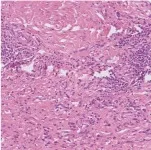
The treatment process and clinical outcome of the patient who achieved a pathologic complete response to conversion therapy. (C) Pathological results of the primary specimens at baseline and after treatment with chemoimmunotherapy. Magnification, x200.
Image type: pathology (h&e)